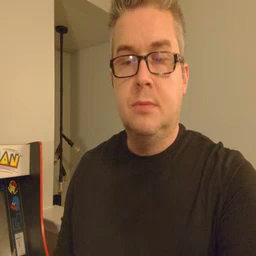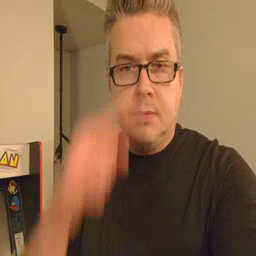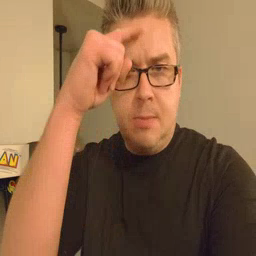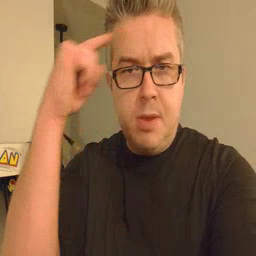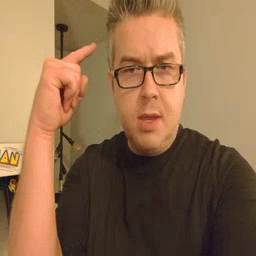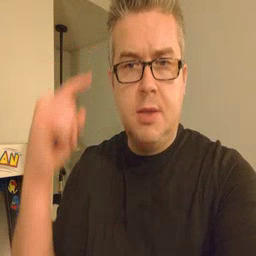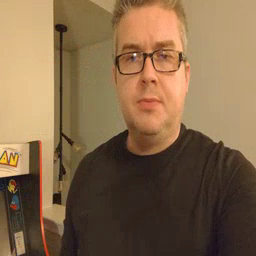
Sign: black